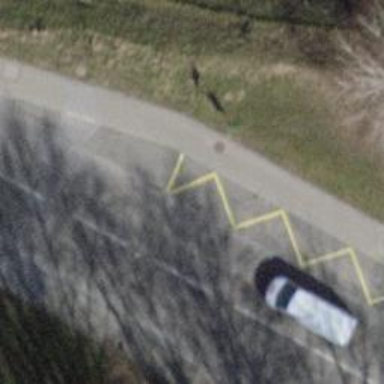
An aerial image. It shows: Bus stop with platform for public transport.